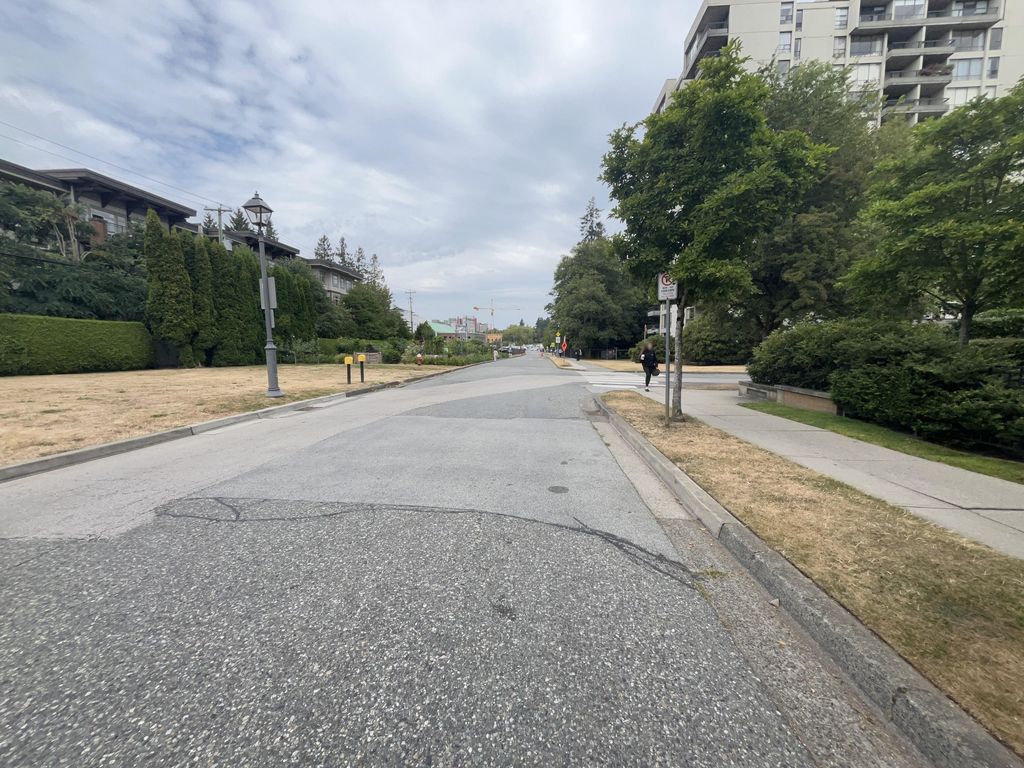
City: vancouver